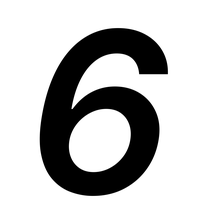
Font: Inter-Italic_SemiBold_Italic